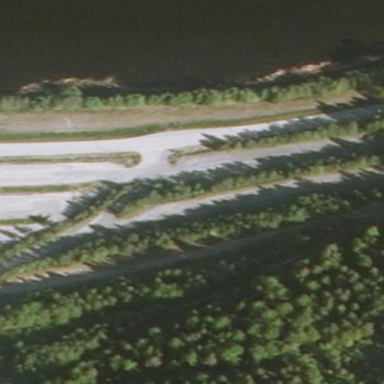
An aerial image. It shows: Unpaved surface parking area.